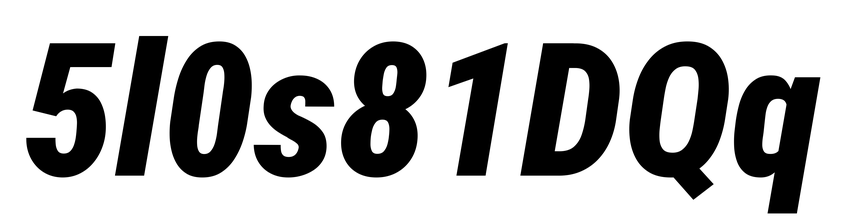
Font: Roboto-Italic_Condensed_Black_Italic